Aerial crown-view tile of a tropical tree (Barro Colorado Island, Panama), acquired 20240716:
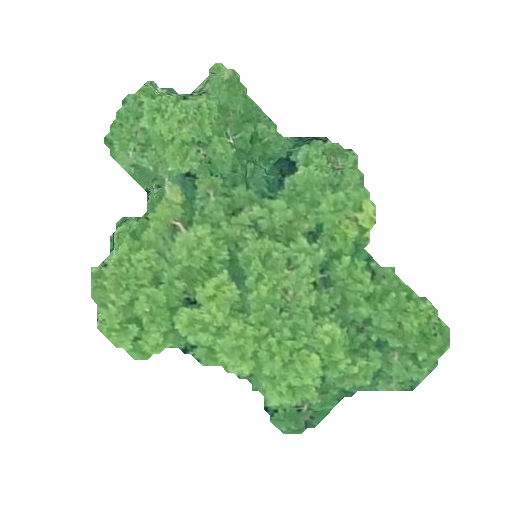
Species: Platypodium elegans
GBIF accepted scientific name: Platypodium elegans
Crown area: 120.616 m²